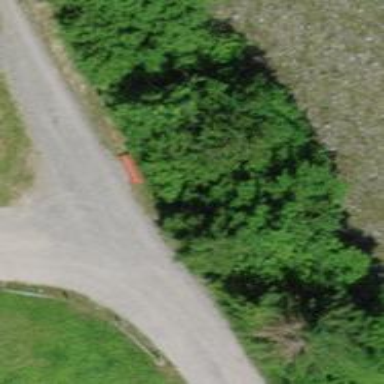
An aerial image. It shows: Red bench.